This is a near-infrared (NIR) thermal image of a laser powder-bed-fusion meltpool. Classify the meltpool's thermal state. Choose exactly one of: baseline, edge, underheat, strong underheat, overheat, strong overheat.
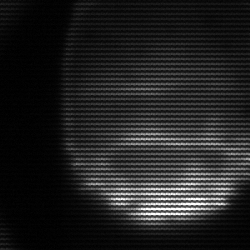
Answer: edge